Chest X-ray:
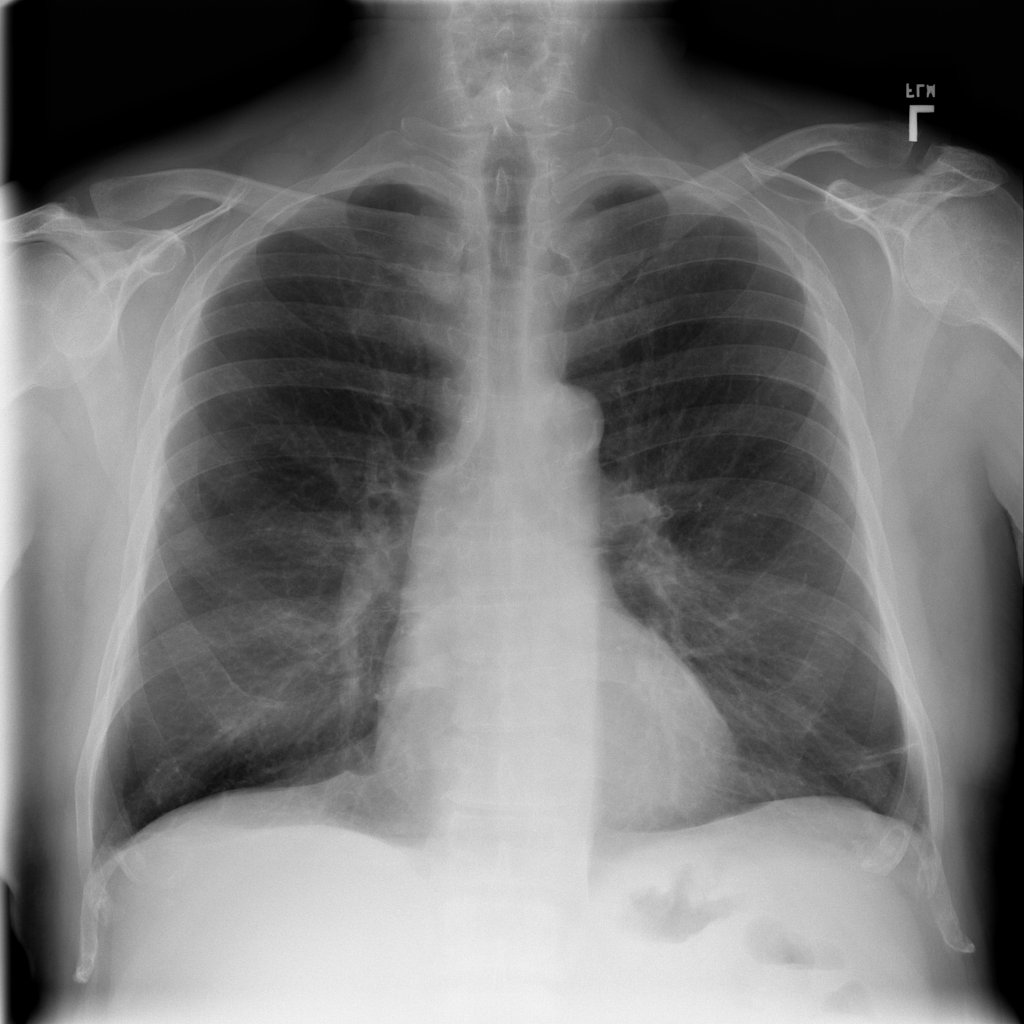
Findings: Fibrosis, Calcification
No abnormal finding: no